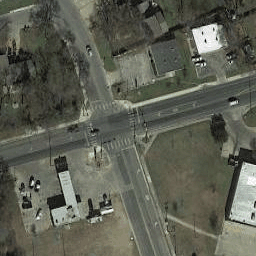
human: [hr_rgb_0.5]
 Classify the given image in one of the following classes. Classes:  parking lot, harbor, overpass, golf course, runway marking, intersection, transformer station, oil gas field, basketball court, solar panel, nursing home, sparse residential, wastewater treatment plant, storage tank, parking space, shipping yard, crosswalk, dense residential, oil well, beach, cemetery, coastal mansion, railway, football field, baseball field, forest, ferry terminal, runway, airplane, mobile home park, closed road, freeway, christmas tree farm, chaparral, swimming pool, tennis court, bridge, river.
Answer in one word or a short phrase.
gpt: intersection